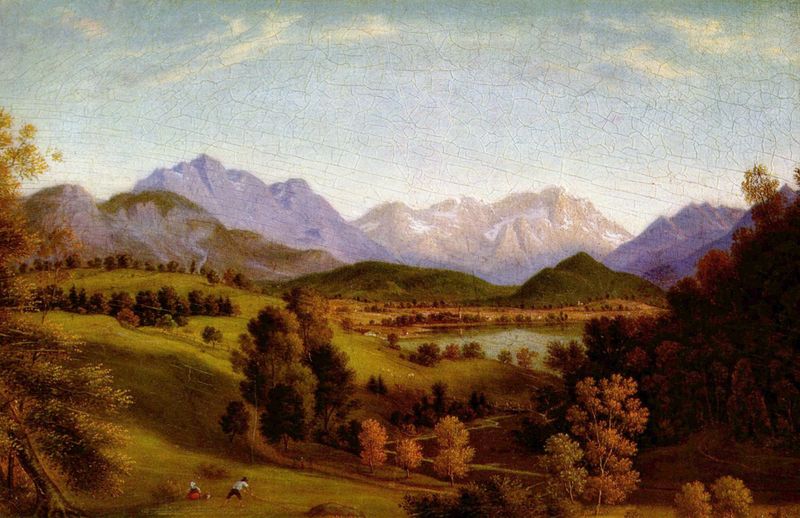
Titel: Loisachtal
Künstler: Ferdinand Olivier
Standort: München
Institution: Neue Pinakothek
Schlagwörter: baum, berg, blau, dunkel, felsen, gemälde, himmel, laub, mann, schatten, wasser, weiß, wolken, bäume, fluss, gelb, grün, landschaft, menschen, ocker, see, stadt, teich, ufer, äste, abend, braun, frau, grau, hell, licht, orange, schwarz, strasse, blick, gras, haus, rot, schnee, weg, wiese, wolke, leute, malerei, hemd, stein, öl, feld, felder, horizont, häuser, hügel, natur, spiegelung, weide, weite, zweige, gewässer, hütte, kirche, rauch, sonne, sträucher, wege, wiesen, land, paar, personen, tal, wald, anhöhe, arbeit, bauern, genre, kinder, ruhe, ort, abhang, ernte, heu, berge, fels, gebirge, gipfel, gletscher, hang, risse, dorf, abendsonne, luftperspektive, violett, landschaftsmalerei, alm, hochgebirge, bauernhof, herbst, hof, idylle, romantik, staffage, spielen, bauer, bruan, bayern, alpen, wälder, idealismus, buchen, firniss, oberbayern, verblauung, schneebedeckt, gebirgslandschaft, gebirgssee, farbverlauf, schafe, buche, gebierge, bergsee, sense, bergen, alpin, voralpenland, mähen, farbperspektive, bereg, bergwelt, harken, ügel, almen, bauner, alpsee, gr¨n, kraquele, defrig